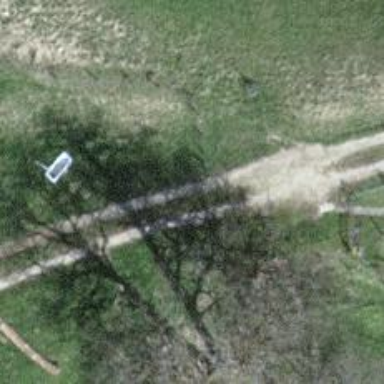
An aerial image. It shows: Gate.